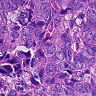
Metastatic tissue present: yes